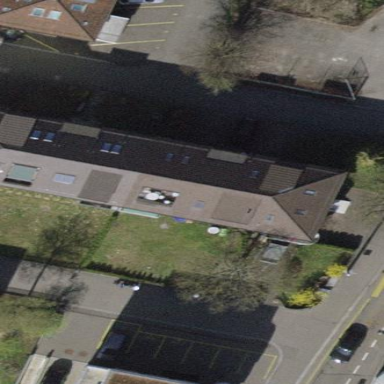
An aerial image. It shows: Apartment building with hipped roof.